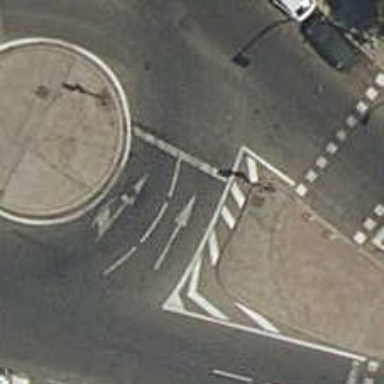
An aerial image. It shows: Tertiary road with asphalt surface. The road leads to circular junction.